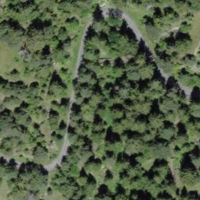
EUNIS habitat code: 43
Species observed at this site:
Centaurea scabiosa